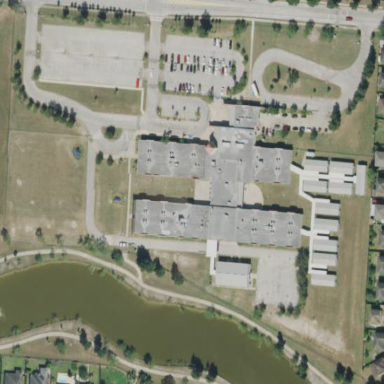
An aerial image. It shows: School.